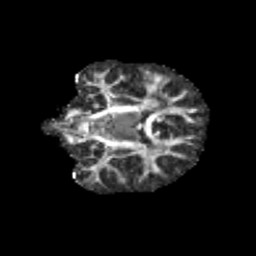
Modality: FA
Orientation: coronal
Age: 9
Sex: female
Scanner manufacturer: siemens
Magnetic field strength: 3 T
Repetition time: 3.8 s
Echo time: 0.07 s